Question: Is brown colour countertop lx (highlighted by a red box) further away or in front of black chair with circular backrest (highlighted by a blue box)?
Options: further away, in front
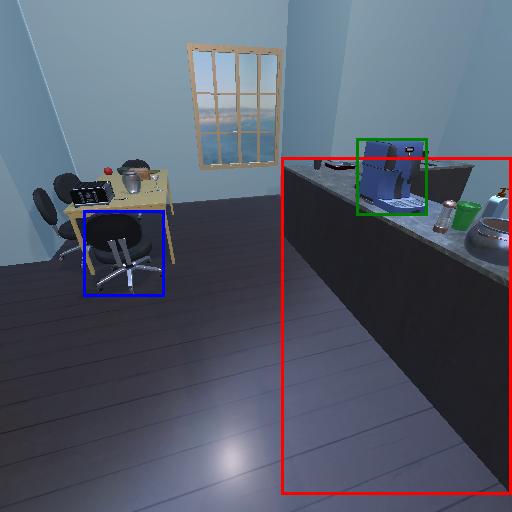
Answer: further away